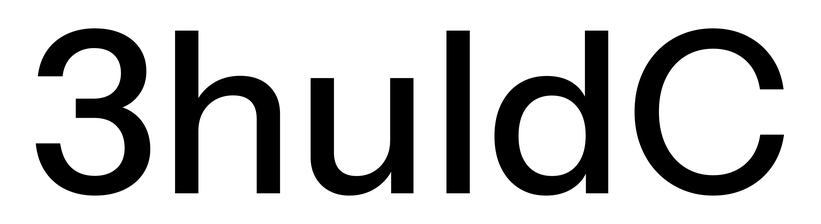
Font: InstrumentSans_Medium